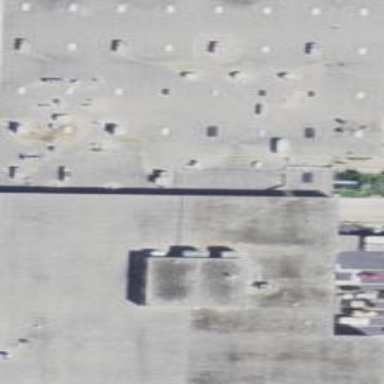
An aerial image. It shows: Industrial building.